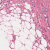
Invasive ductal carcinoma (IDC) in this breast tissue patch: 0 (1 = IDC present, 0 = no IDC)